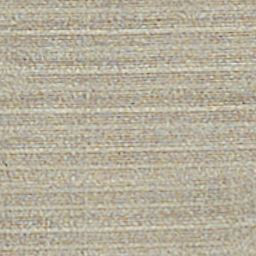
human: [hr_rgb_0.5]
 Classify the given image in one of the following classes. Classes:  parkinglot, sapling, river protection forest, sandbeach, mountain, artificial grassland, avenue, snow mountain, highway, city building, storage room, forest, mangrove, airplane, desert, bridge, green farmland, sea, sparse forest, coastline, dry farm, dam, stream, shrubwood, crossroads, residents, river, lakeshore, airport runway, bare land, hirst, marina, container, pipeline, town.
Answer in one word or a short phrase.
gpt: dry farm